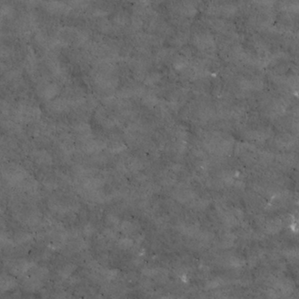
Label: non_frost